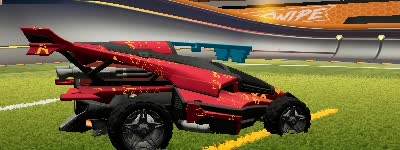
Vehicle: aftershock